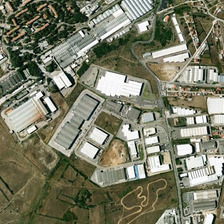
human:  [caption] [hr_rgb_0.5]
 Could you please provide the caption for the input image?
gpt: there are red roof residential buildings and factory buildings with white and grey roofs near the roads on the green and brown ground .

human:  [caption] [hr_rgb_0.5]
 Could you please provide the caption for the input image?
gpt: the industrial which has the white and grey factory mills is surrounded by the bareland .

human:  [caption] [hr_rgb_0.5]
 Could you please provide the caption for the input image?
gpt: there are red roof residential buildings and factory buildings with white and grey roofs near the roads on the green and brown ground .

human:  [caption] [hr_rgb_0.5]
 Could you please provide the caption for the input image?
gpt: it is a prosperous industrial area next to farmland .

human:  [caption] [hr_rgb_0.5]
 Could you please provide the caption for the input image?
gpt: many gray and white industrial buildings are near urban areas and meadows .